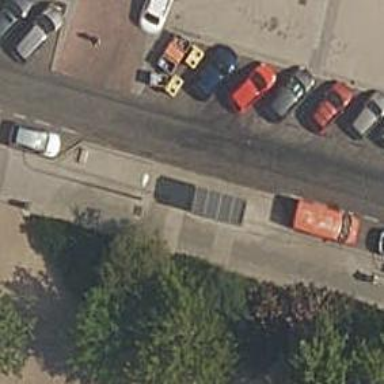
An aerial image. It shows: Public transport stop position.